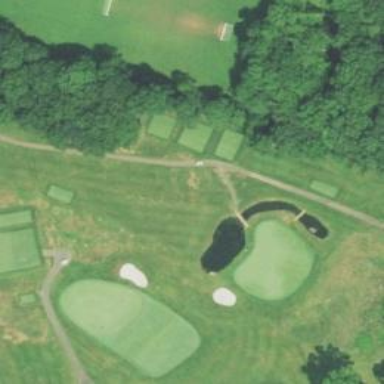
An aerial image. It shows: Pathway for golfing.